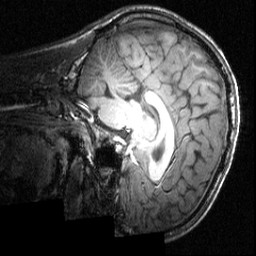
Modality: T1w
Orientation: sagittal
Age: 12
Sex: male
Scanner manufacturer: siemens
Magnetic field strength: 3.951 T
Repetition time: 1.5 s
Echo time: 0.00335 s